Question: Is it possible to insert or save an image to a database table using MatLab?
Here's my code:
'''
%Code for Database Login
conn = database('vlmsystem','admin','vlog');
indata = imread('C:\Users\Sony Vaio\Documents\Task\0.1 Systems\System 1 - edited\Appendix\images database\auto1.jpg');
a = getframe(h);
indata = a.cdata;
hgsave(h, 'tempfile.fig')
fid = fopen('tempfile.fig', 'r')
indata = fread(fid, inf, '*uint8')
fclose(fid)
s = size(indata);
bdata = reshape(indata,[],1);
x = conn.Handle
StatementObject = x.preparestatement(insertcommand);
StatementObject.setObject(1,bdata)
StatementObject.execute
close(StatementObject)
dbpath = 'C:\Users\Sony Vaio\Documents\Task\0.1 Systems\System 1 - edited\Appendix\vlogdbase.mdb';
tableName = 'vehicleLog';
colnames = {'date_time','plate_number','login_logout','physical_feature'}
colnames1 = {'date_time'}
colnames2 = {'plate_number'}
colnames3 = {'login_logout'}
colnames4 = {'physical_feature'}
dat = datestr(now);
pltno = (f);
lilo = 'login';
physf = {bdata}
coldata = {dat,pltno,lilo,}
insert(conn,tableName,colnames,coldata);
close(conn);
'''
And I am getting this error.
> Error using graphicsversion Input was not a valid graphics objectError in getframe (line 50) usingMATLABClasses =
~graphicsversion(parentFig, 'handlegraphics');Error in licenseplate>StartKnop_Callback (line 248) a = getframe(h);
Tried copying this solution but I can't seem to make it work. Here's the <URL>.
Fix Code....but... how to insert binary data into the database.
There's no binary option in the database. The result won't feed into the table.

'''
%Code for Database Login
conn = database('vlmsystem','admin','vlog');
indata = imread('C:\Users\Sony Vaio\Documents\Task\0.1 Systems\System 1 - edited\Appendix\images database\auto1.jpg');
s = size(indata);
bdata = reshape(indata,[],1);
dbpath = 'C:\Users\Sony Vaio\Documents\Task\0.1 Systems\System 1 - edited\Appendix\vlogdbase.mdb';
tableName = 'vehicleLog';
colnames = {'date_time','plate_number','login_logout','physical_feature'}
colnames1 = {'date_time'}
colnames2 = {'plate_number'}
colnames3 = {'login_logout'}
colnames4 = {'physical_feature'}
dat = datestr(now);
pltno = (f);
lilo = 'login';
physf = {bdata}
coldata = {dat,pltno,lilo,physf}
insert(conn,tableName,colnames,coldata);
close(conn);
'''
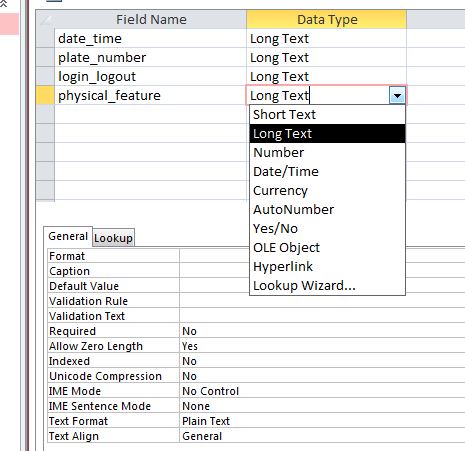
Answer: Please read what you are copying.
The solution says:
> Alternatively, if you have a figure and want to save a snapshot of it, use the command below:
You copied both blocks, one that reads files, one hat uses getframe to read a frame from a handle.